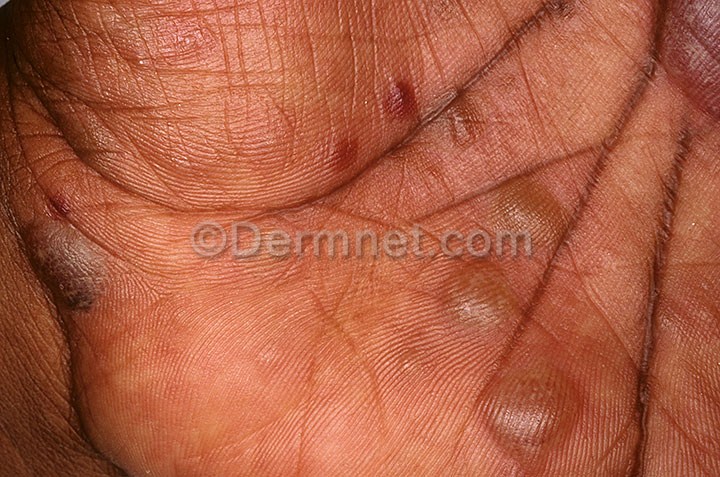
Disease: Eczema Photos